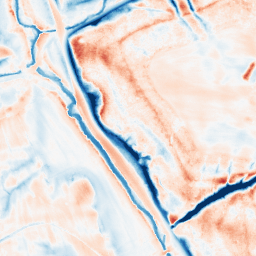
Category: edge_preserving
Decomposition family: guided
Decomposition parameters: radius: 8
eps: 0.1
Upsampling method: quintic
Upsampling parameters: scale: 2
Upsampling scale: 2